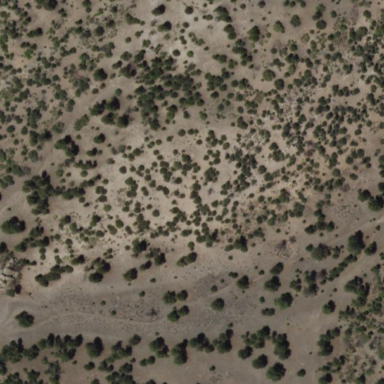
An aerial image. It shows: Patch of scrub vegetation.